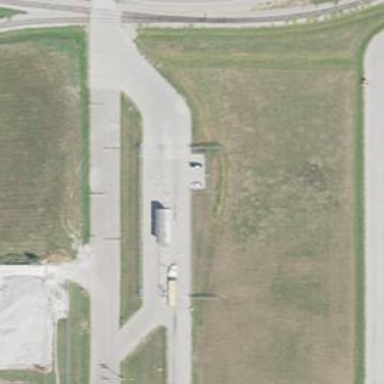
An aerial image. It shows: Weighbridge located along service road.